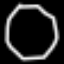
Label: octagon